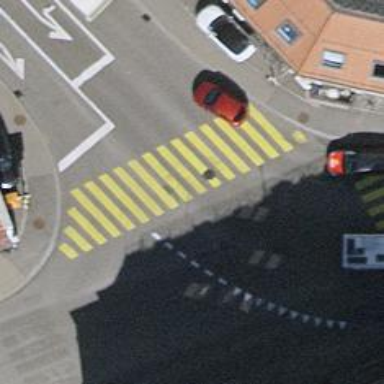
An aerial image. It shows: Crossing with marked traffic signals.